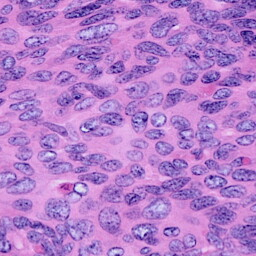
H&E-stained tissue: Cervix